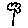
Label: flower